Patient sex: M
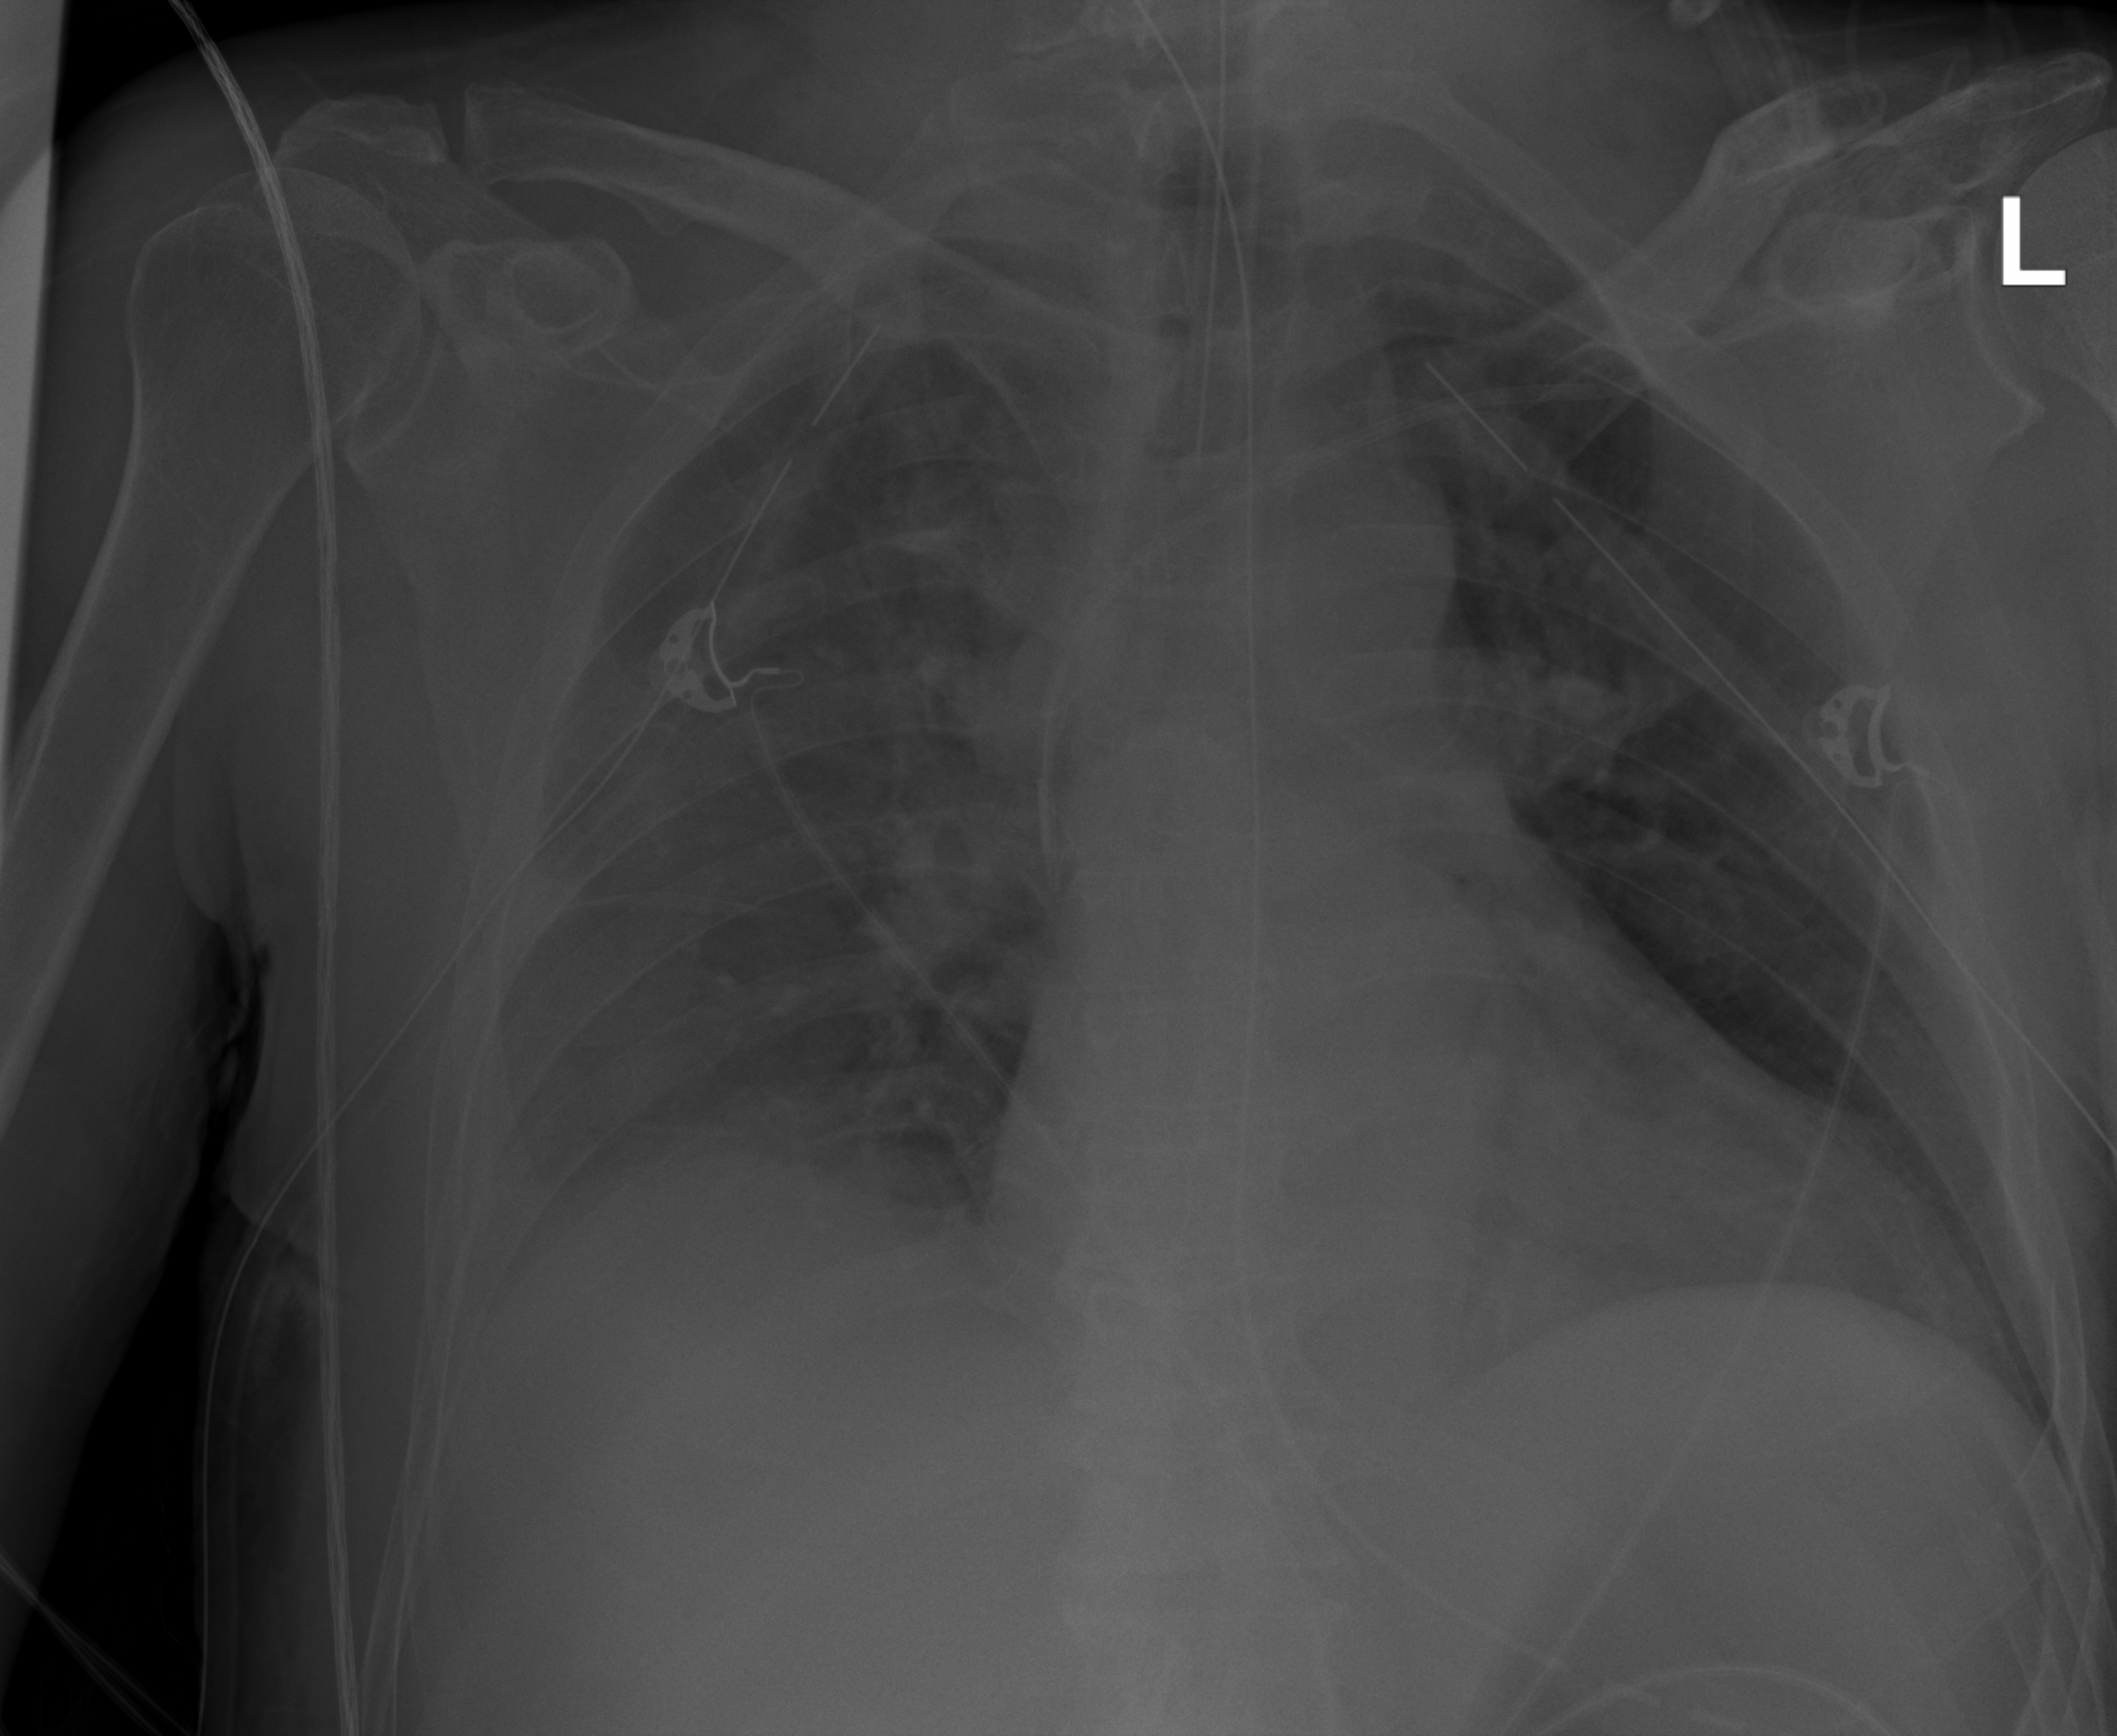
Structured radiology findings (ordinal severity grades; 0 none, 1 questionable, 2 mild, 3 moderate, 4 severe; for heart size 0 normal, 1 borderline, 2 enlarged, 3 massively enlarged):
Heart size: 2
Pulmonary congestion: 0
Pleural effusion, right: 2
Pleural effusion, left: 0
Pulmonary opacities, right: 2
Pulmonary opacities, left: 2
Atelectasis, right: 2
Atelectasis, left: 2